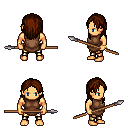
a pixel art fantasy rpg character, male body template, human, tanned skin, brown tunic, gold greaves, brown long hairstyle, bracelets, spear, four views (front, back, left, right), 2x2 character sprite sheet, small pixel art, hard edges, no anti-aliasing